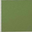
Piece: xx